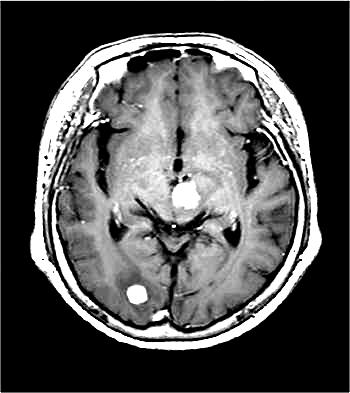
Label: notumor